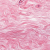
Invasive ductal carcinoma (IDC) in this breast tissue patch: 0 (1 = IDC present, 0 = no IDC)